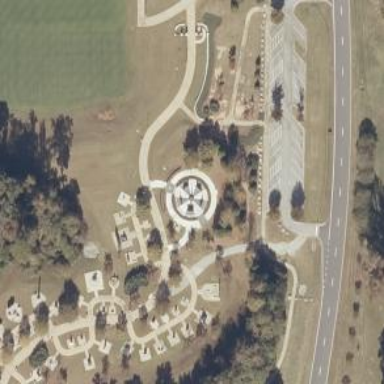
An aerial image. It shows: Historic memorial.